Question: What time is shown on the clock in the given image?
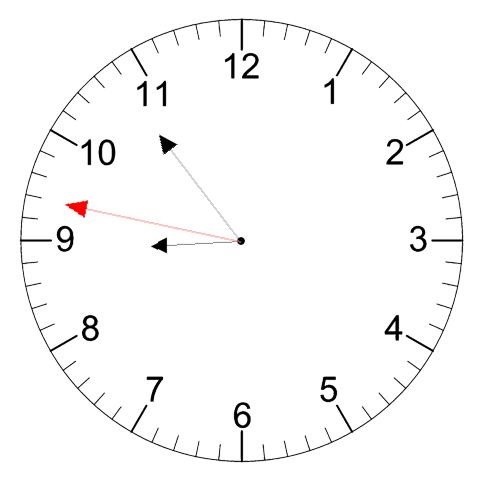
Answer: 08:53:47